Question: I want resources *.css, *.jsp etc. to deploy to the application when they are saved, however, not cause the entire server to reload (which is what is happening at the moment).
I have checked the "Enable JMX-based reloading" box which looked like it was what I wanted but it has appeared to do nothing (container is still reloading when a resource is saved).
How can I achieve this? I am using STS as below.
Spring Tool Suite
Version: 3.2.0.RELEASE
Build Id: 201303060821

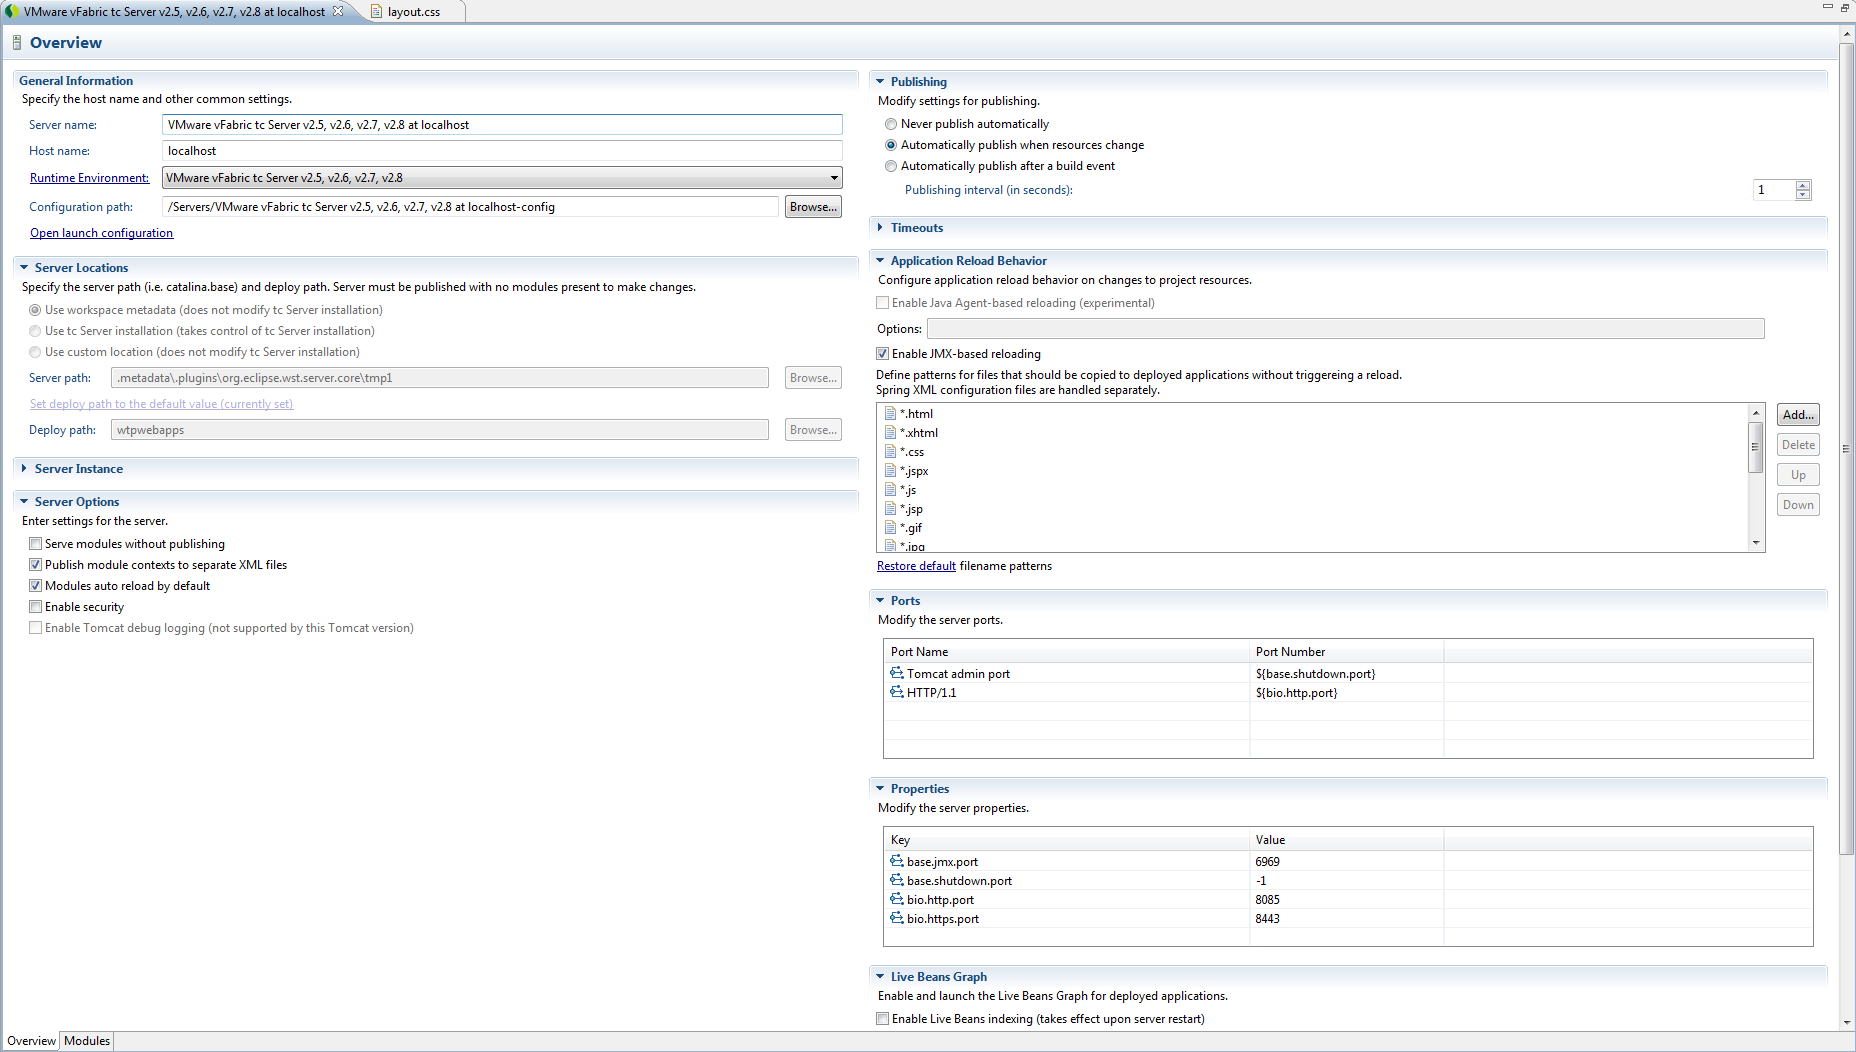
Answer: If you map the application root to a context instead of the root '/' it works!